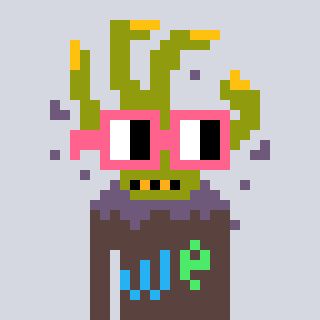
a pixel art character with square pink glasses, a zombie-hand-shaped head and a darkbrown-colored body on a cool background